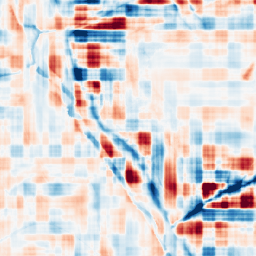
Category: wavelet
Decomposition family: wavelet_reverse_biorthogonal
Decomposition parameters: wavelet: rbio3.5
level: 5
Upsampling method: cubic_catmull_rom
Upsampling parameters: scale: 2
Upsampling scale: 2